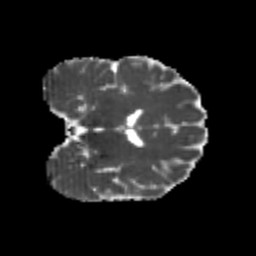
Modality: MD
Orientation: coronal
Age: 20
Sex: male
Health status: healthy
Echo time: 0.074 s